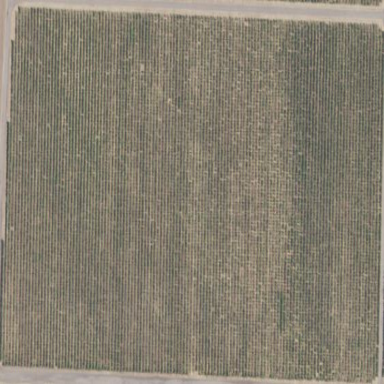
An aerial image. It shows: Vineyard with grape crops.